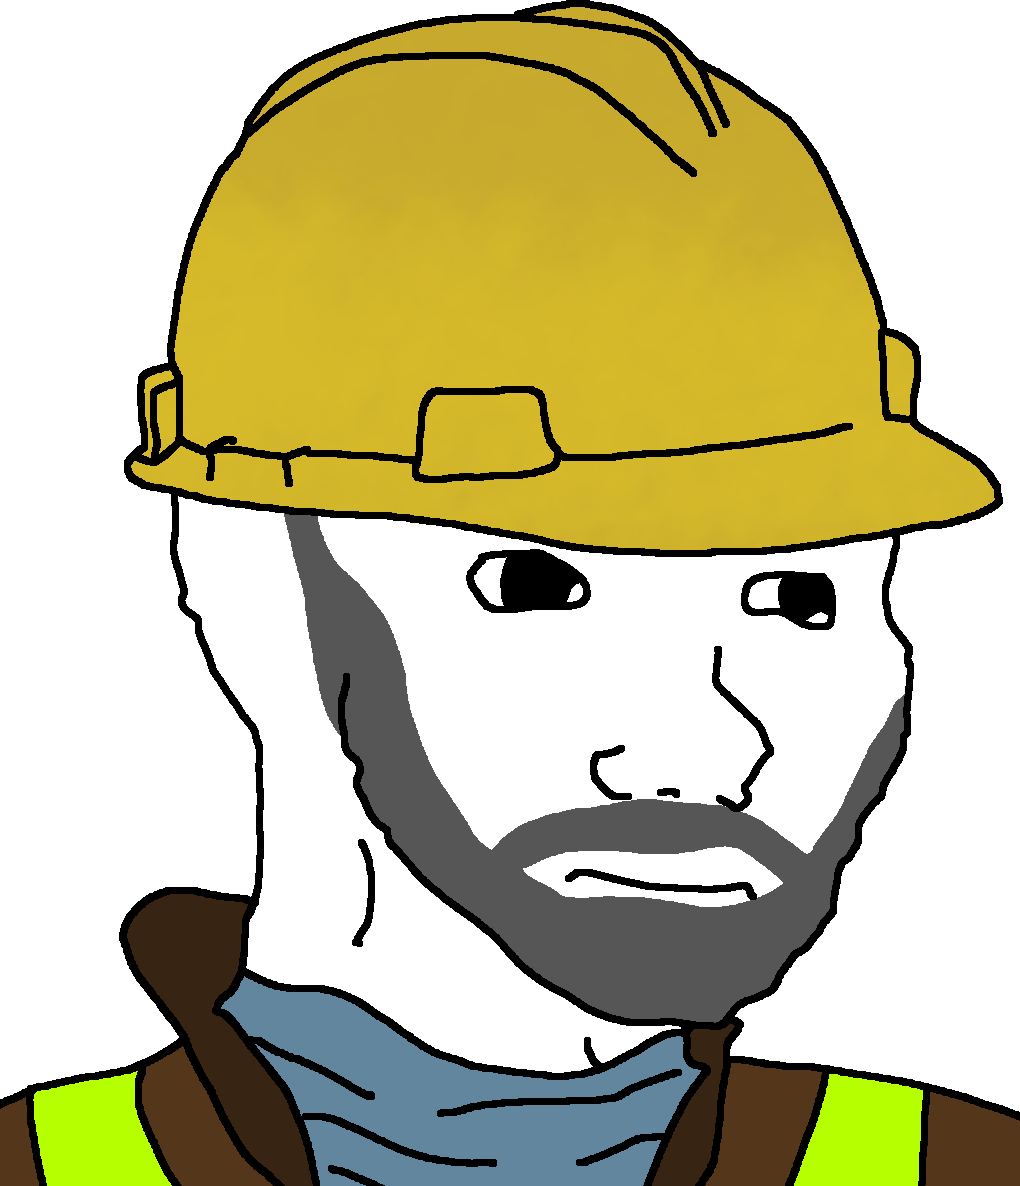
Label: 5_Doomer